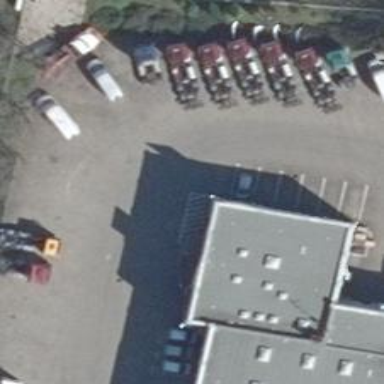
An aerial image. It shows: Car repair shop.